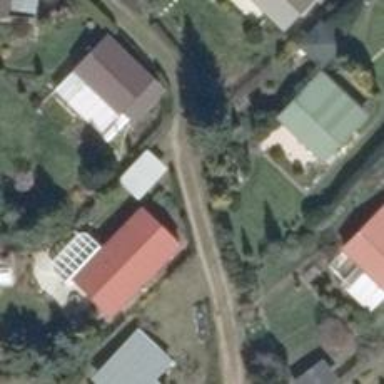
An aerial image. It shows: Residential service road with gravel surface.